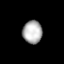
Tissue: lung
Cell type: Epithelial cells
Senescence score: 0.2146
Nuclear area (px): 438
Mean DAPI intensity: 175.918